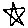
Label: star